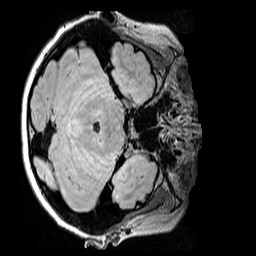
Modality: FLAIR
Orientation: axial
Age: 11
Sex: male
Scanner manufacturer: siemens
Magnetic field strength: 3 T
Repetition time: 5 s
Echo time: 0.388 s